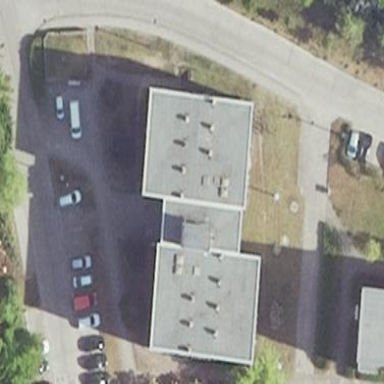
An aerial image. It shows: Flat-roofed residential building.